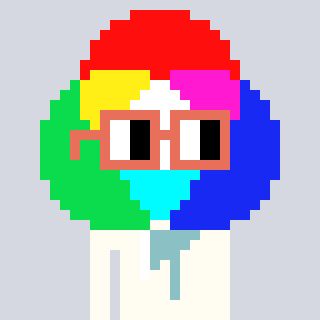
a pixel art character with square orange glasses, a color circle-shaped head and a grayscale-colored body on a cool background